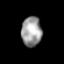
Tissue: prostate
Cell type: T cells
Senescence score: 0.3491
Nuclear area (px): 590
Mean DAPI intensity: 156.378